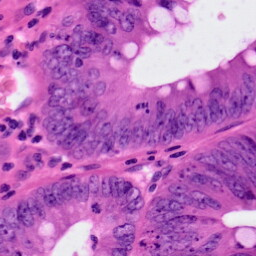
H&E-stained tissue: Colon